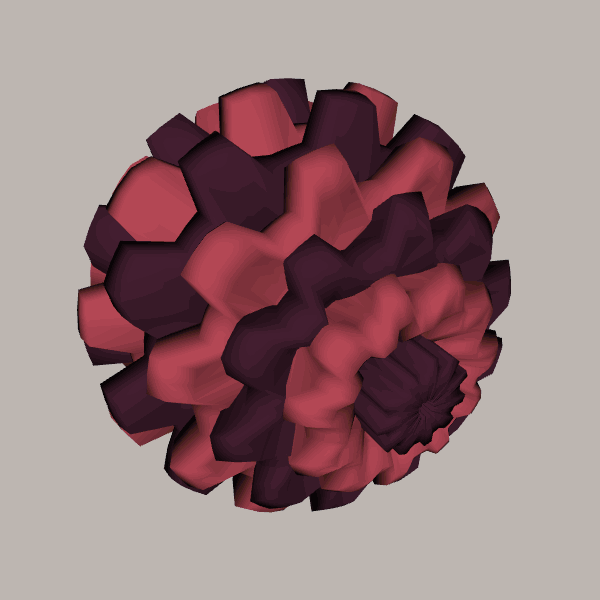
Background: light